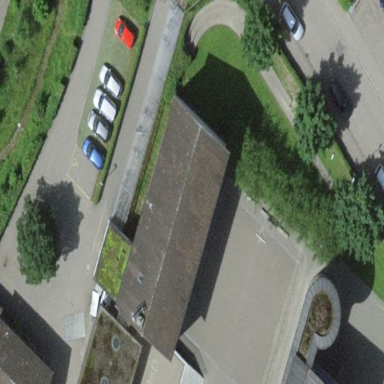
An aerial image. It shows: School building.